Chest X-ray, AP view. Patient: 29 years old, sex F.
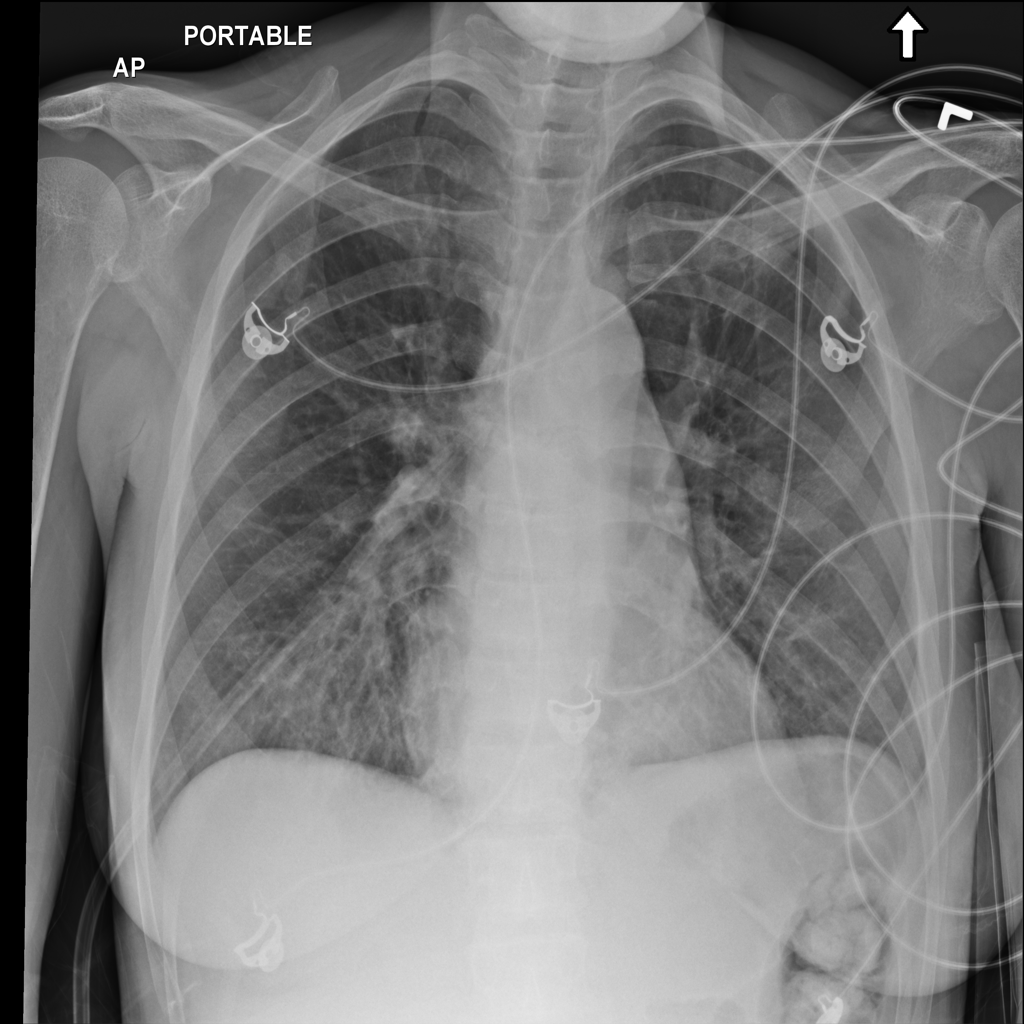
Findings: Consolidation